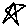
Label: star